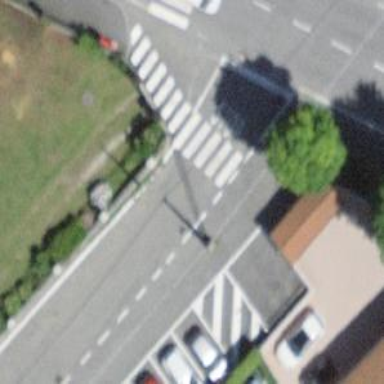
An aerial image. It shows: Uncontrolled road crossing.